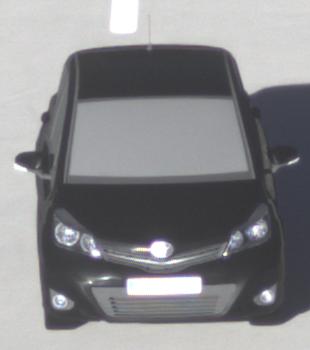
Make: Toyota
Model: Yaris 1.0
Detailed model: Yaris (XP9)
Model produced from: 2009/01
Model produced until: 2010/10
Doors: 3
Color: black
Road condition: dry road
Daytime: morning or afternoon
Contrast: high contrast